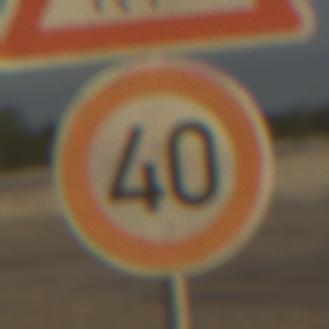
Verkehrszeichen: Geschwindigkeit40
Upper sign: ReiterLinks
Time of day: SunriseSunset
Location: Outdoor (Beach)
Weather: Clear
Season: NotSpecified
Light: Natural